Field crop: maize
Growth stage: 2
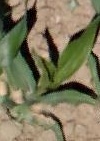
Species: maize